Current action and preconditions to check: path_clear

Your task: For each precondition in the list above, predict whether it will hold at this action.

Consider the current scene as observed from the mobile robot's camera, and analyze the predicted future states of all dynamic agents (e.g., people, animals, vehicles, or any moving entities) within the NEXT SECOND.

IMPORTANT: Only answer "very likely" if you are absolutely certain—based on strong, clear evidence—that a dynamic agent will violate the precondition in the predicted future state. Do NOT answer "very likely" for unlikely, ambiguous, or low-probability risks.

Ask yourself for each precondition: Is there a high probability, with clear and convincing evidence, that the predicted future states of any dynamic agent will interfere with the predicted future state of the currently executing action within the NEXT SECOND, causing that precondition to fail?

Assess the risk level based on these predictions. Use "likely" or "very likely" if motions create a clear risk of interference.

Use "neutral" or "improbable" if agents are nearby but their predicted paths are clearly diverging or non-conflicting.

Failure Risk Categories: "very improbable", "improbable", "neutral", "likely", "very likely"

Answer Format: Output ONLY the probability_of_failure value from these categories: "very improbable", "improbable", "neutral", "likely", "very likely"

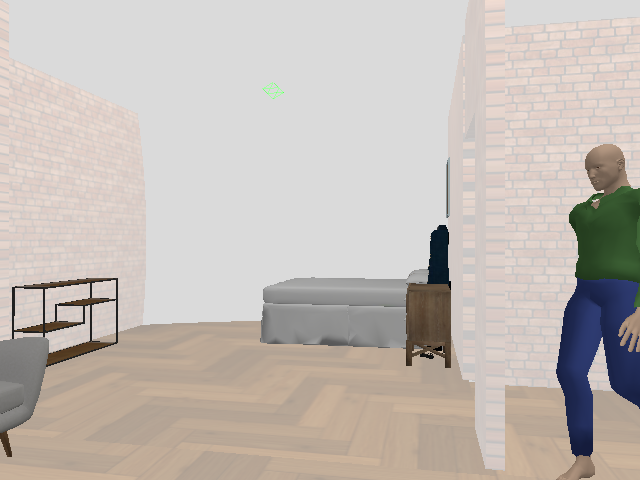

Answer: neutral